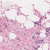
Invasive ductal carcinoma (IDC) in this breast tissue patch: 1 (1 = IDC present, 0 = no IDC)